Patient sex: M
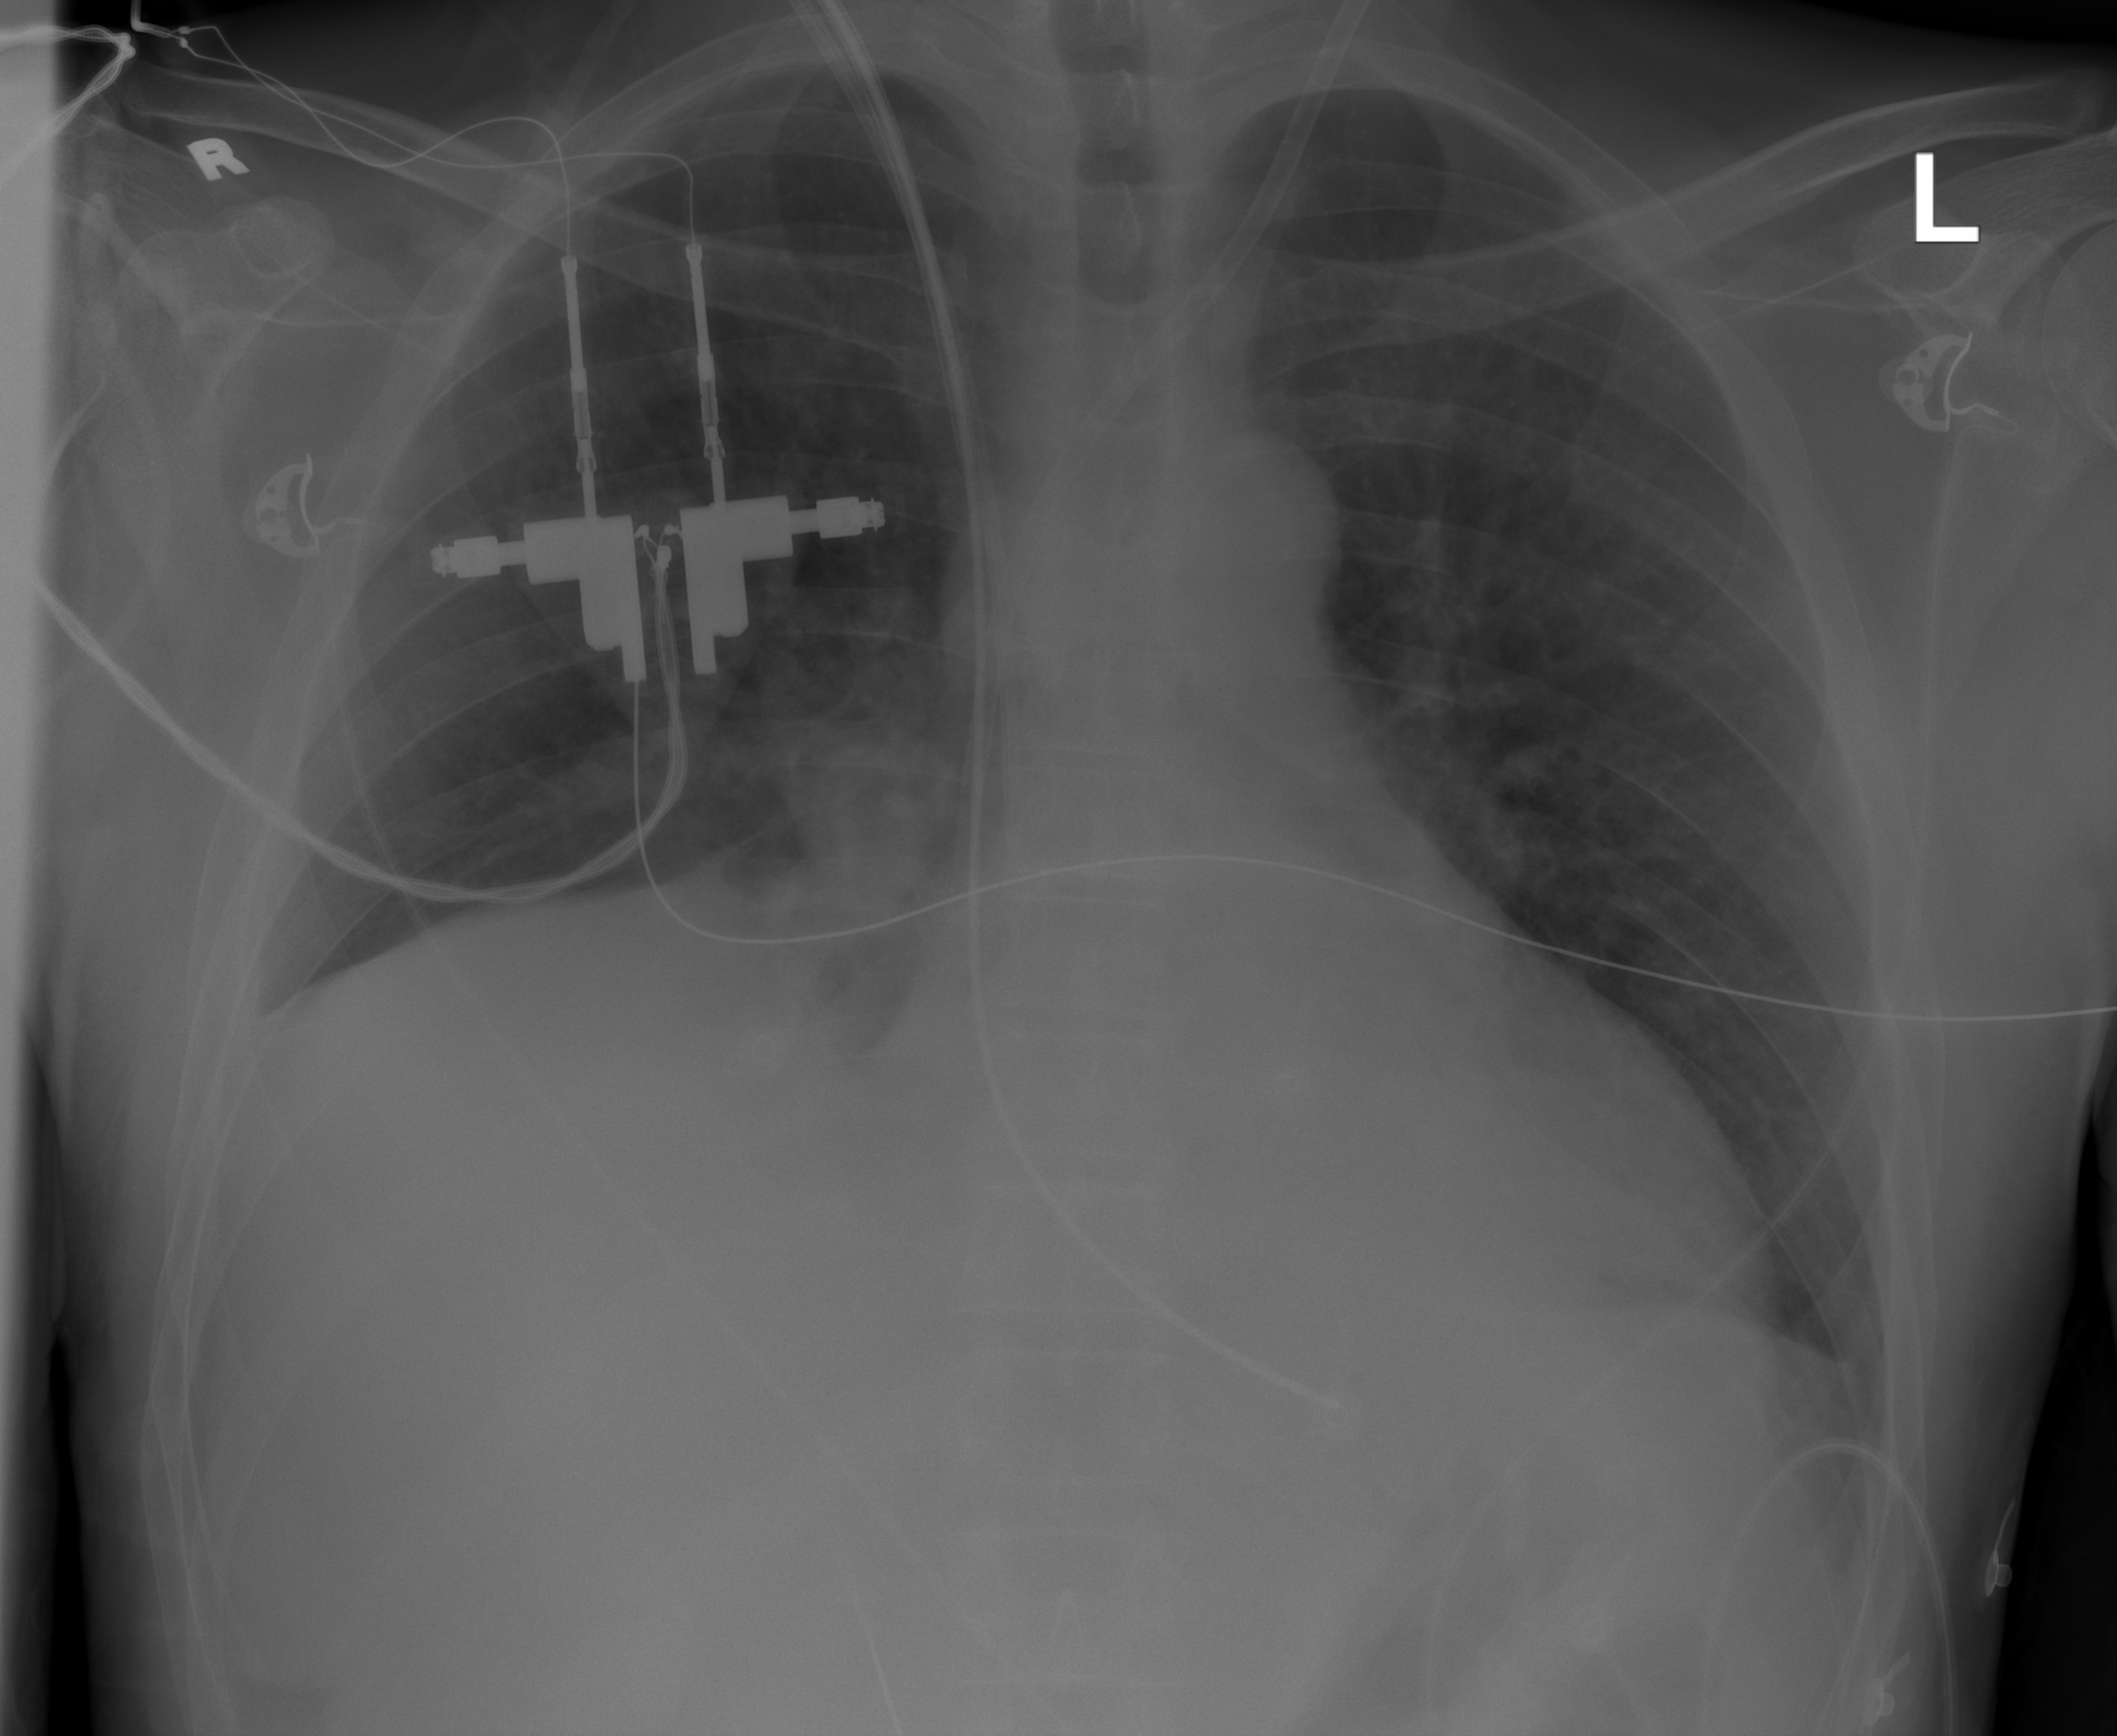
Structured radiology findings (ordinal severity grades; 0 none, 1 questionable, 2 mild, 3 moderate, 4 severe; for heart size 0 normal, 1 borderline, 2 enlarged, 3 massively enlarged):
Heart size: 2
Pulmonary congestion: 2
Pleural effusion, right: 0
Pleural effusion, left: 0
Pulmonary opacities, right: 0
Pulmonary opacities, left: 0
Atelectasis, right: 2
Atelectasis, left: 0